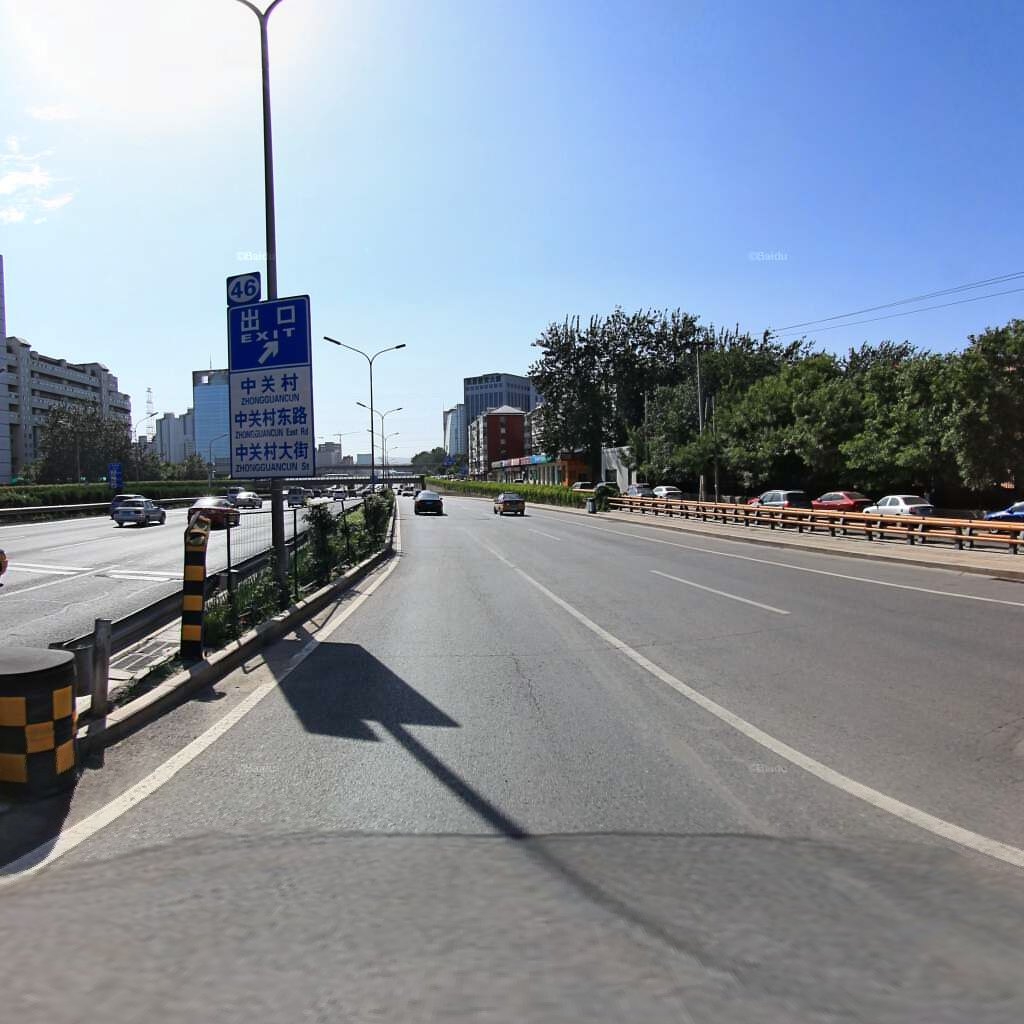
Region: Haidian
Road damage annotations: longitudinal crack, transverse crack, alligator crack